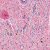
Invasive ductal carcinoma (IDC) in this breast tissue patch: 0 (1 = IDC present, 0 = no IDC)